Question: I am having this issue since I opened my 'ITunes Connect' account last week. I have contacted Apple but I have not received any replay about this issue yet.
Is everyone else having the same issue?

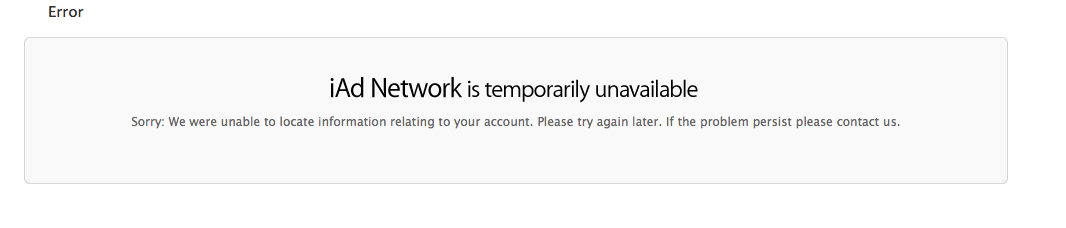
Answer: Is it the first time you are using iAd?
Apple's response is this:
Your app version [new version] is currently under review and you enabled the app for iAd after [the prior version] was Ready for Sale. Your app name and other information will display the pending status until your app has been approved and Ready for Sale. This is also when your app will be eligible to receive paid ads from the iAd Network.